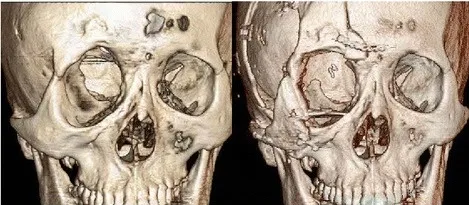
(Left) Pre-operative facial computer tomography of a 34-year-old man with orbitotemporal neurofibromatosis type 1. (Right) Post-operative facial computer tomography with L-shaped calvarial bone graft.
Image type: radiology (ct)